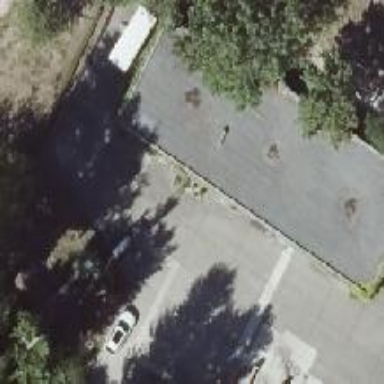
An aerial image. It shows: Commercial building with flat roof.